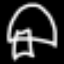
Label: mushroom